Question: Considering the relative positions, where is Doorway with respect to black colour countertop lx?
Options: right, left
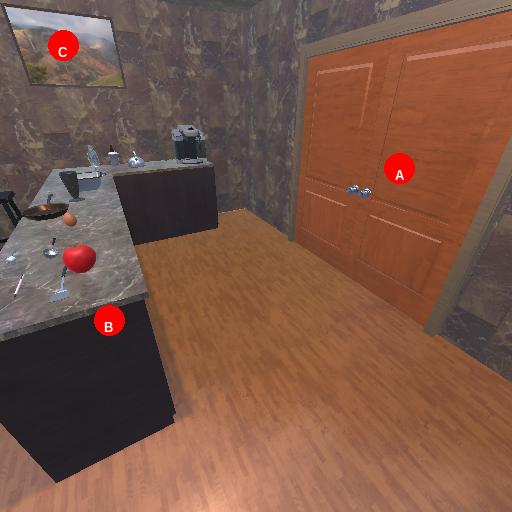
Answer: right